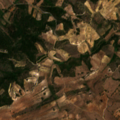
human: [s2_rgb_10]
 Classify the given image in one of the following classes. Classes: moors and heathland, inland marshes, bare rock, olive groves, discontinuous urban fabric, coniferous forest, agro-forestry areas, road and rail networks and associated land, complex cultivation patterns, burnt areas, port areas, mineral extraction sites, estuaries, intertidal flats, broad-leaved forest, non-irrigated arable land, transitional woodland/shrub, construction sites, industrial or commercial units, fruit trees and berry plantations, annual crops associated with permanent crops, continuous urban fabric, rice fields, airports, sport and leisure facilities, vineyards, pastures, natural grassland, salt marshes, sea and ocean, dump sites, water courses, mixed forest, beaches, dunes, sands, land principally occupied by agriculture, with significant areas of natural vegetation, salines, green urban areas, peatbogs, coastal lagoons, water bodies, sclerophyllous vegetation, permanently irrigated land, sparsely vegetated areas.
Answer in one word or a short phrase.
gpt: olive groves, complex cultivation patterns, land principally occupied by agriculture, with significant areas of natural vegetation, mixed forest, moors and heathland